Question: I currently have a Image in my project, onto which I have placed a rectangle (which moves when you press arrow keys). What I aim to do is to let the user move this rectangle to show which area of the image is to be the result after cropping. See below for screenshot. The rectangle is W:60;H:150;

What I want to happen next is for a button to be clicked, and the area which the rectangle covers to be transferred into another image container sized the same as the rectangle.
So far I could not achieve this after scouring google... Would any of you be kind enough to assist?
Thanks!
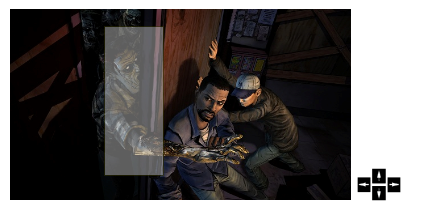
Answer: You need to use CroppedBitmap class
'''
<CroppedBitmap x:Key="croppedImage"
Source="{StaticResource masterImage}" SourceRect="30 20 105 50"/>
'''
replace the sourcerect with the rect coordinates of your rectangle